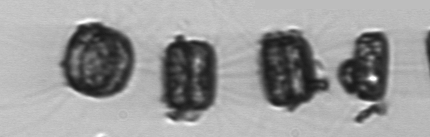
Label: Thalassiosira